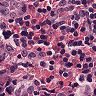
Metastatic tissue present: yes